Question: I have an 'object (KS)', which holds 'ID and Title' (which has a number as part of the Title).
All I'm trying to do is sort it into descending order. The object has:
'''
ID Title
1 1 Outlook VPN
2 2 Outlook Access
3 4 Access VBA
4 3 Excel Automation
'''
So when order by Title, it should read:
'''
ID Title
3 4 Access VBA
4 3 Excel Automation
2 2 Outlook Access
1 1 Outlook VPN
'''
The code I'm using to sort it is:
'''
IEnumerable<KS> query = results.OrderByDescending(x => x.Title);
'''
However, still has the objects in the original order!
Is there something to do with having numbers at the start of that I'm missing?
I've added the code from the controller for clarity:
'''
[HttpPost]
// [ValidateAntiForgeryToken]
// id is a string of words eg: "outlook access vpn"
// I split the words and want to check the Title to see how many words appear
// Then sort by the most words found
public JsonResult Lookup(string id)
{
List<string> listOfSearch = id.Split(' ').ToList();
var results = db.KS.Where(x => listOfSearch.Any(item => x.Title.Contains(item)));
// search each result, and count how many of the search words in id are found
// then add the count to the start of Title
foreach (KS result in results)
{
result.KSId = 0;
foreach (string li in listOfSearch)
{
if (result.Title.ToLower().Contains(li.ToLower()))
{
result.KSId += 1;
}
}
result.Title = result.KSId.ToString() + " " + result.Title;
}
// sort the results based on the Title - which has number of words at the start
IEnumerable<KS> query = results.OrderByDescending(x => x.Title).ToList();
return Json(query, JsonRequestBehavior.AllowGet);
}
'''
Here is a screenshot query has been populated showing Titles in the order: 1, 2, 1, 1:

Model for the object if it helps is:
'''
public class KS
{
public int KSId { get; set; }
public string KSSol { get; set; }
public string Title { get; set; }
public string Fix { get; set; }
}
'''
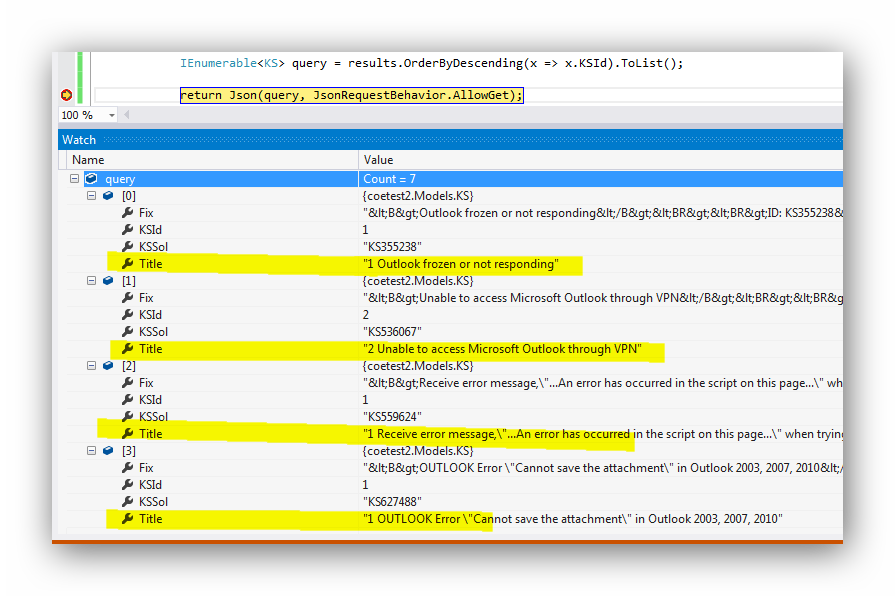
Answer: As I said in a comment, put a '.ToList()' where you declare your 'results' variable. That is:
'''
var results = db.KS.Where(x => listOfSearch.Any(item => x.Title.Contains(item)))
.ToList();
'''
If you don't do that, the 'foreach' loop will modify objects that might not be the same as the objects you sort later, because the database query is run again each time you enumerate your 'IQueryable<>'.